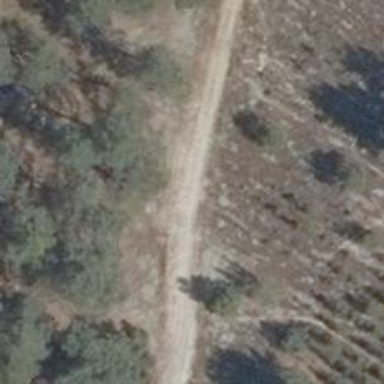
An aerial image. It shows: Sandy track road with grade5 tracktype.